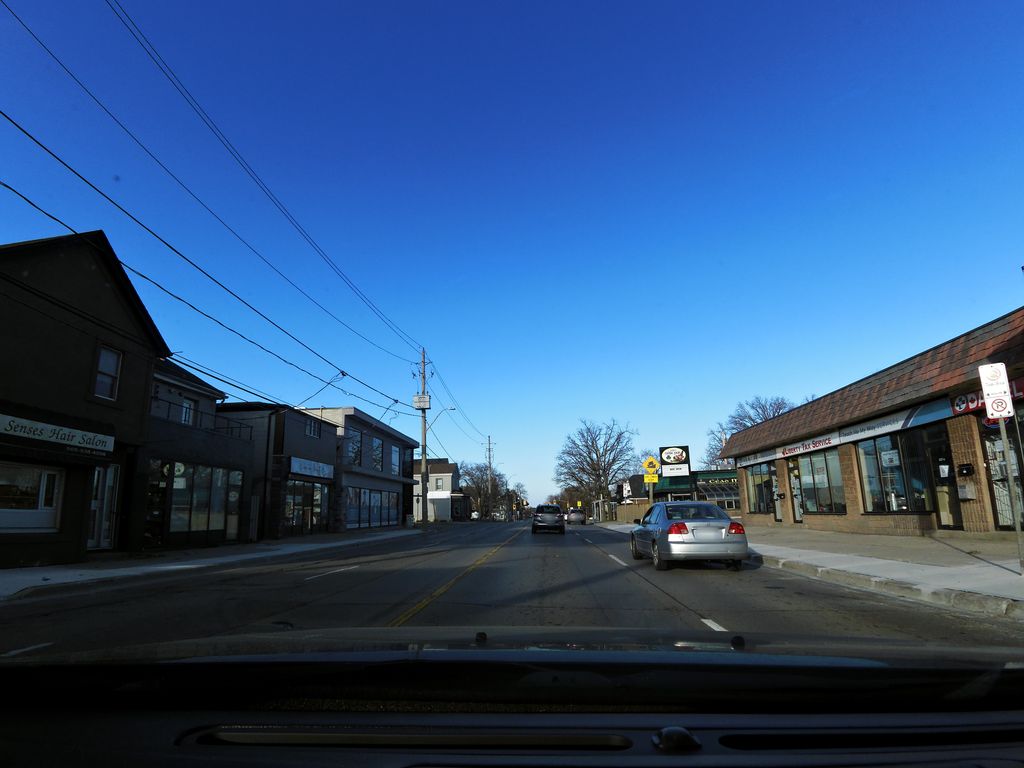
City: hamilton